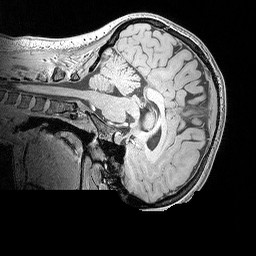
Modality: MP2RAGE
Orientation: sagittal
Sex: female
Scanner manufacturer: siemens
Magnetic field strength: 3 T
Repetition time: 5 s
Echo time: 0.00292 s